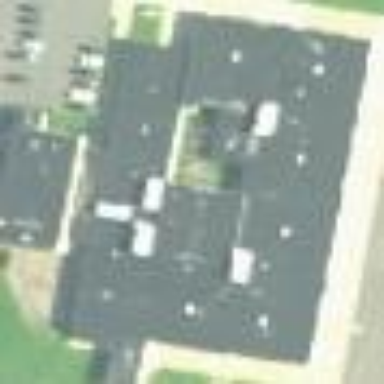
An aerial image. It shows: School building.